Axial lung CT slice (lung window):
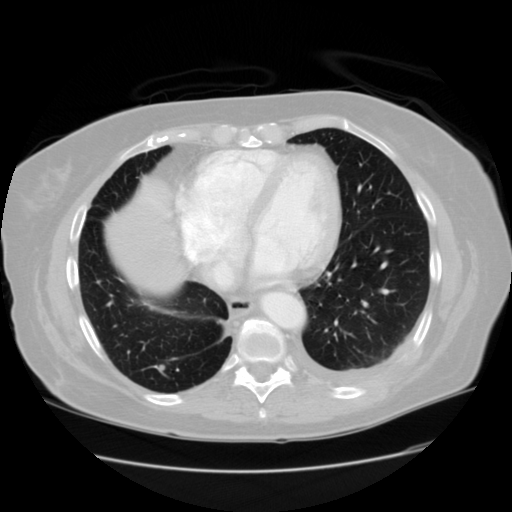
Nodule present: yes
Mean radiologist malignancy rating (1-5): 2